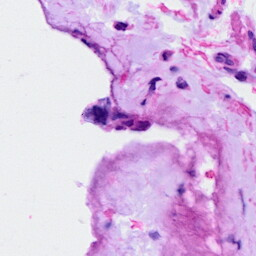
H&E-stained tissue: Ovarian